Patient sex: M
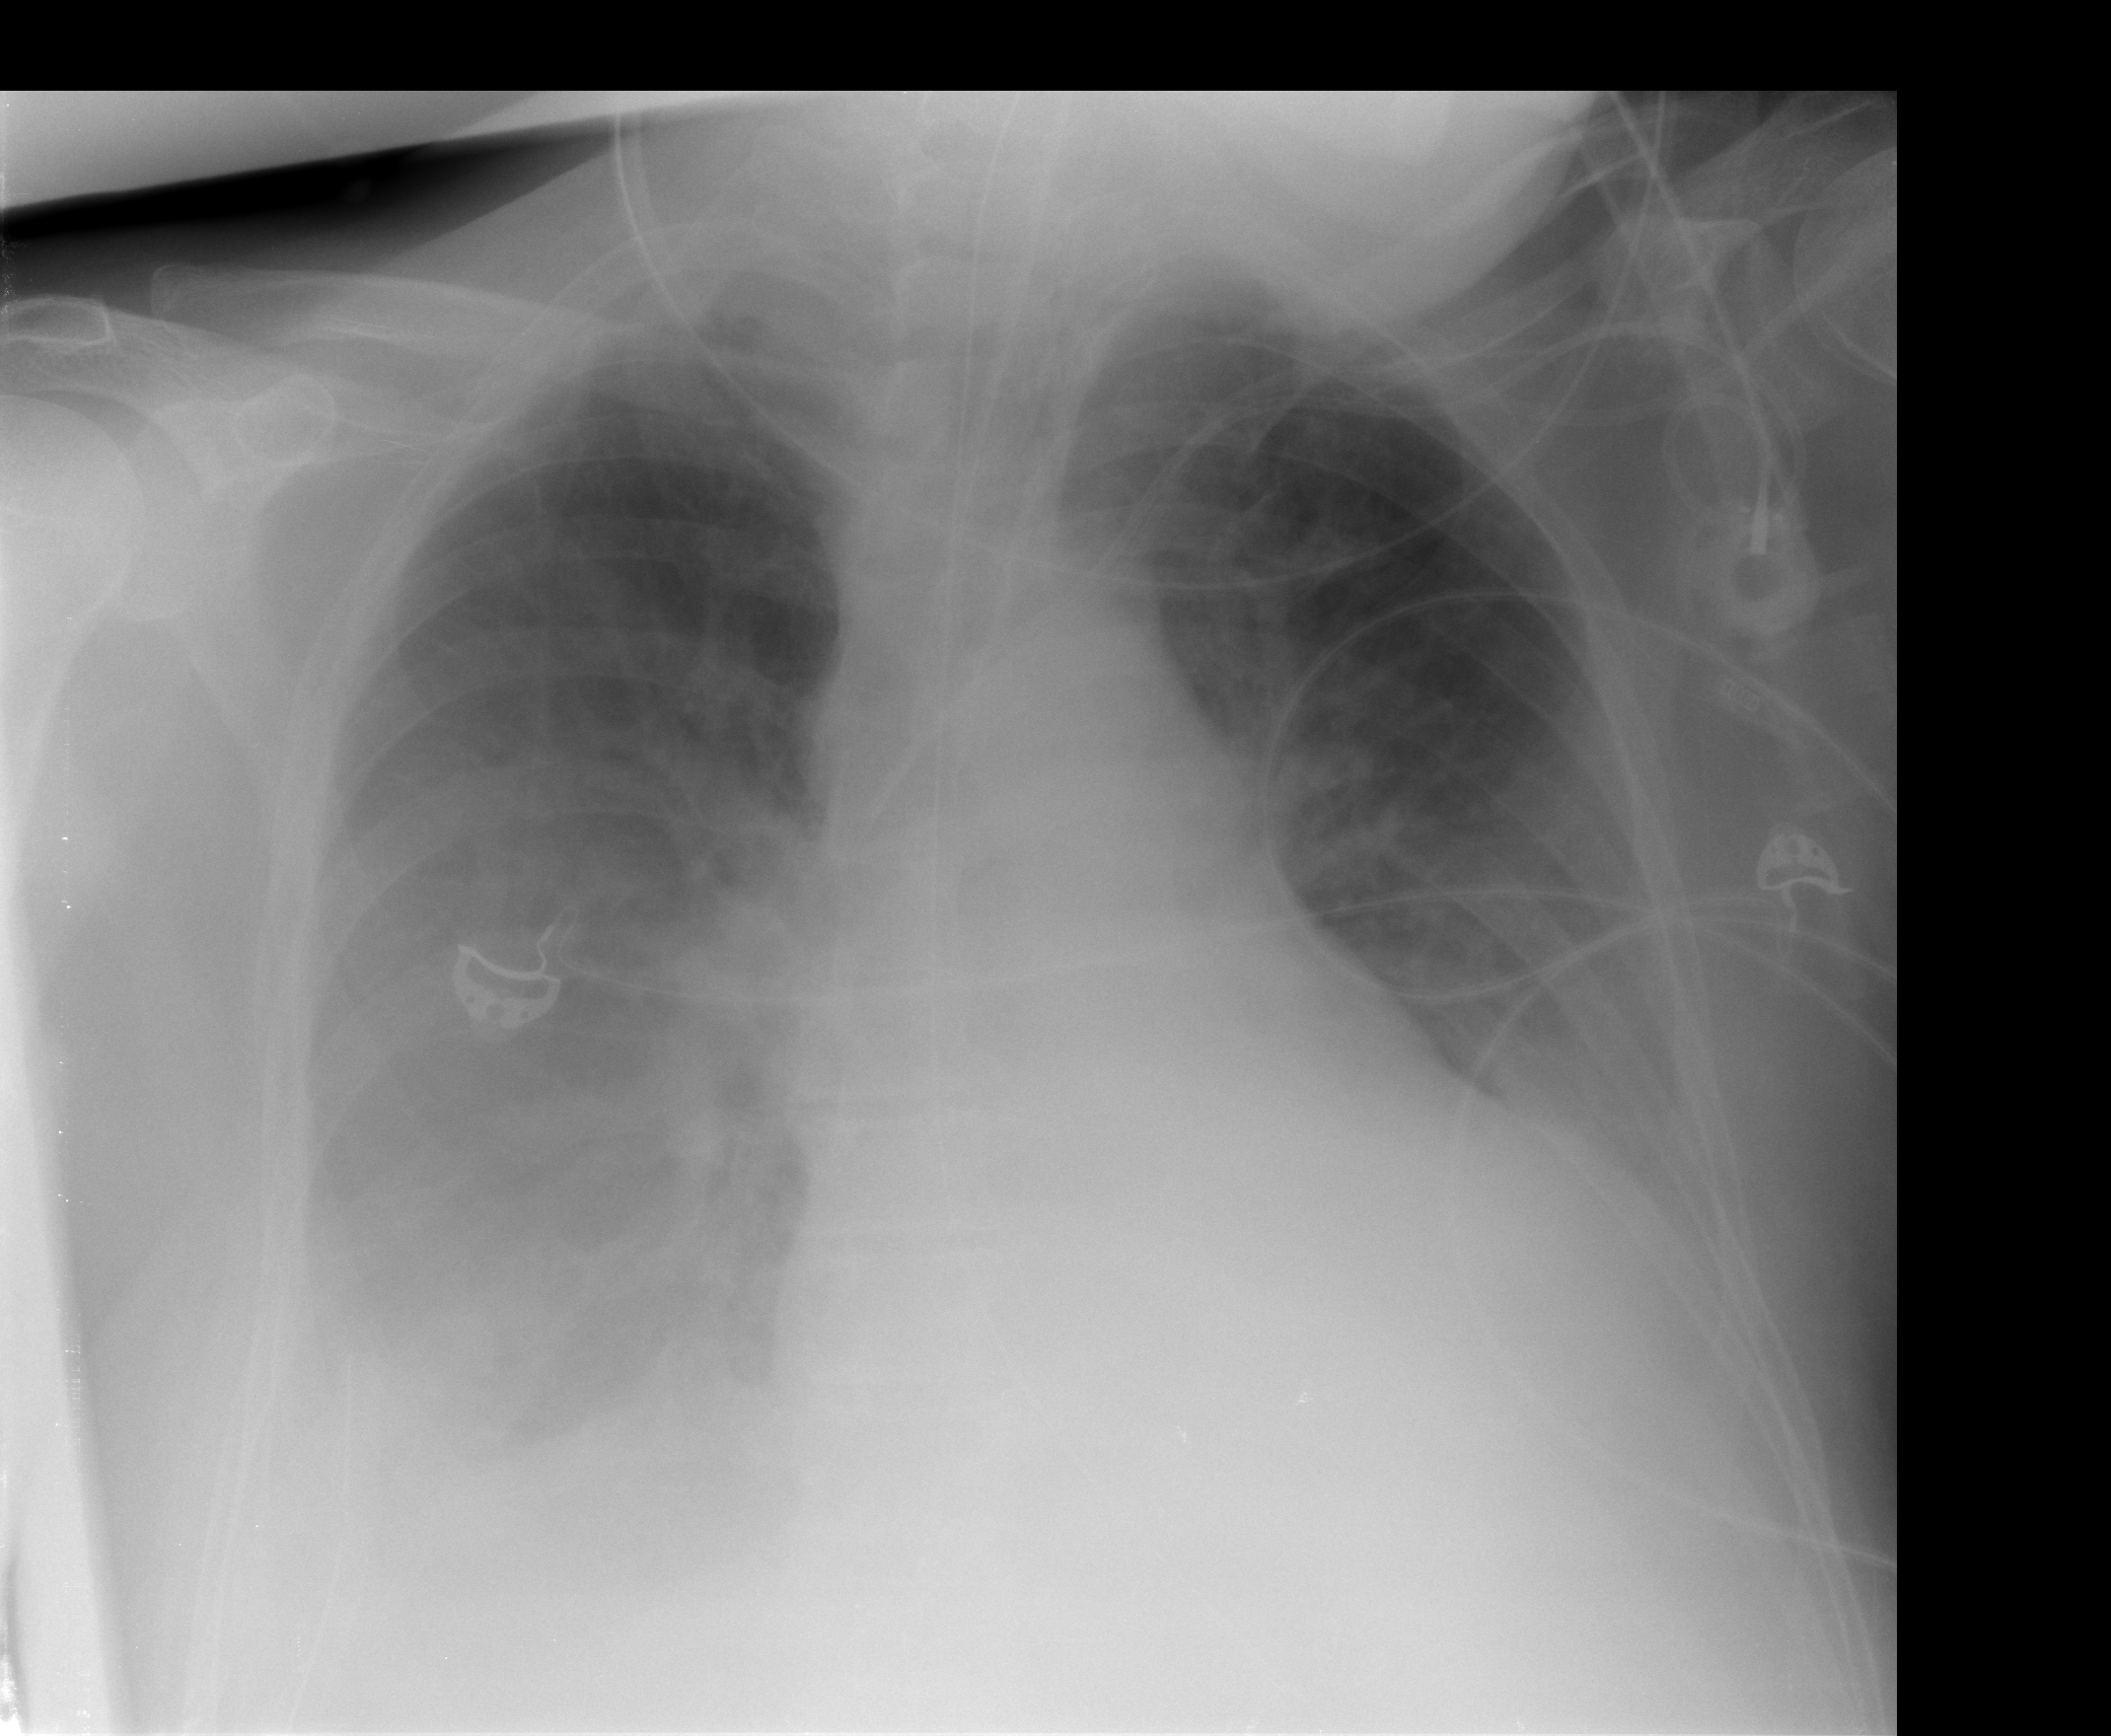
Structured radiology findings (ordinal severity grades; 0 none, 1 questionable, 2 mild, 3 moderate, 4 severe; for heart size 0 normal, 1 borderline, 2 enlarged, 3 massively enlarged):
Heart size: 2
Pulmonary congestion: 1
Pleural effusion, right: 3
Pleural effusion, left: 2
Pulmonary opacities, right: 0
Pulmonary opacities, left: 0
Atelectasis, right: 3
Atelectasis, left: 2